Question: I am developing a FM Radio streaming app. When user presses in toggle button the streaming should stop when clicked again it should start.
streaming works fine but the portion where user needs to touch is not exactly coming on top of that toggle icon. Its coming slightly some where on the top portion of the icon. The portion I have circled and shown in picture.
How to create Image button with simple css and html for this case
'''
<a href="#" style="position:fixed;top: 1%;left: 5%;" onclick="toggleAudio('http://kantipur-stream.softnep.com:7248');">
<img src="images/toggle.png">
</a>
'''

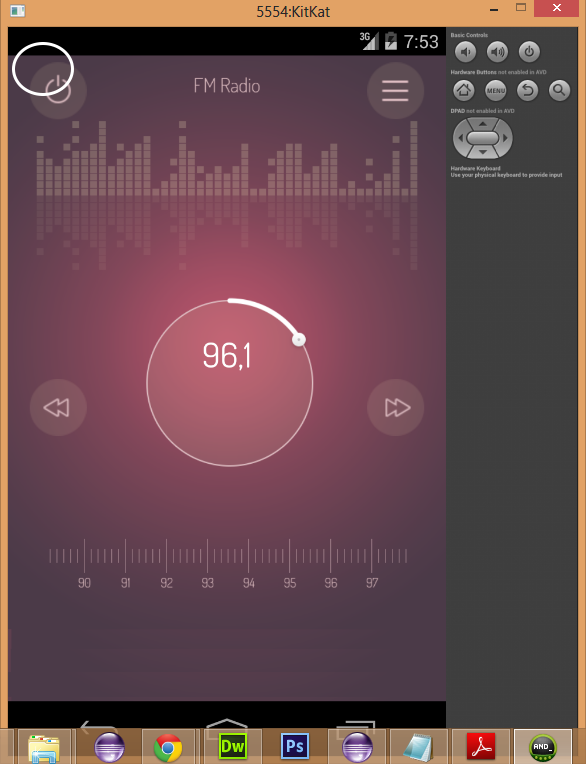
Answer: I'd recommend using a touchststart, or touchend, event instead of click events, as they normally (except in VERY recent mobile Chrome browsers) have a delay. Also, I'd get rid of the link. Just add the event handler to the image itself.